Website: walmart
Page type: payment
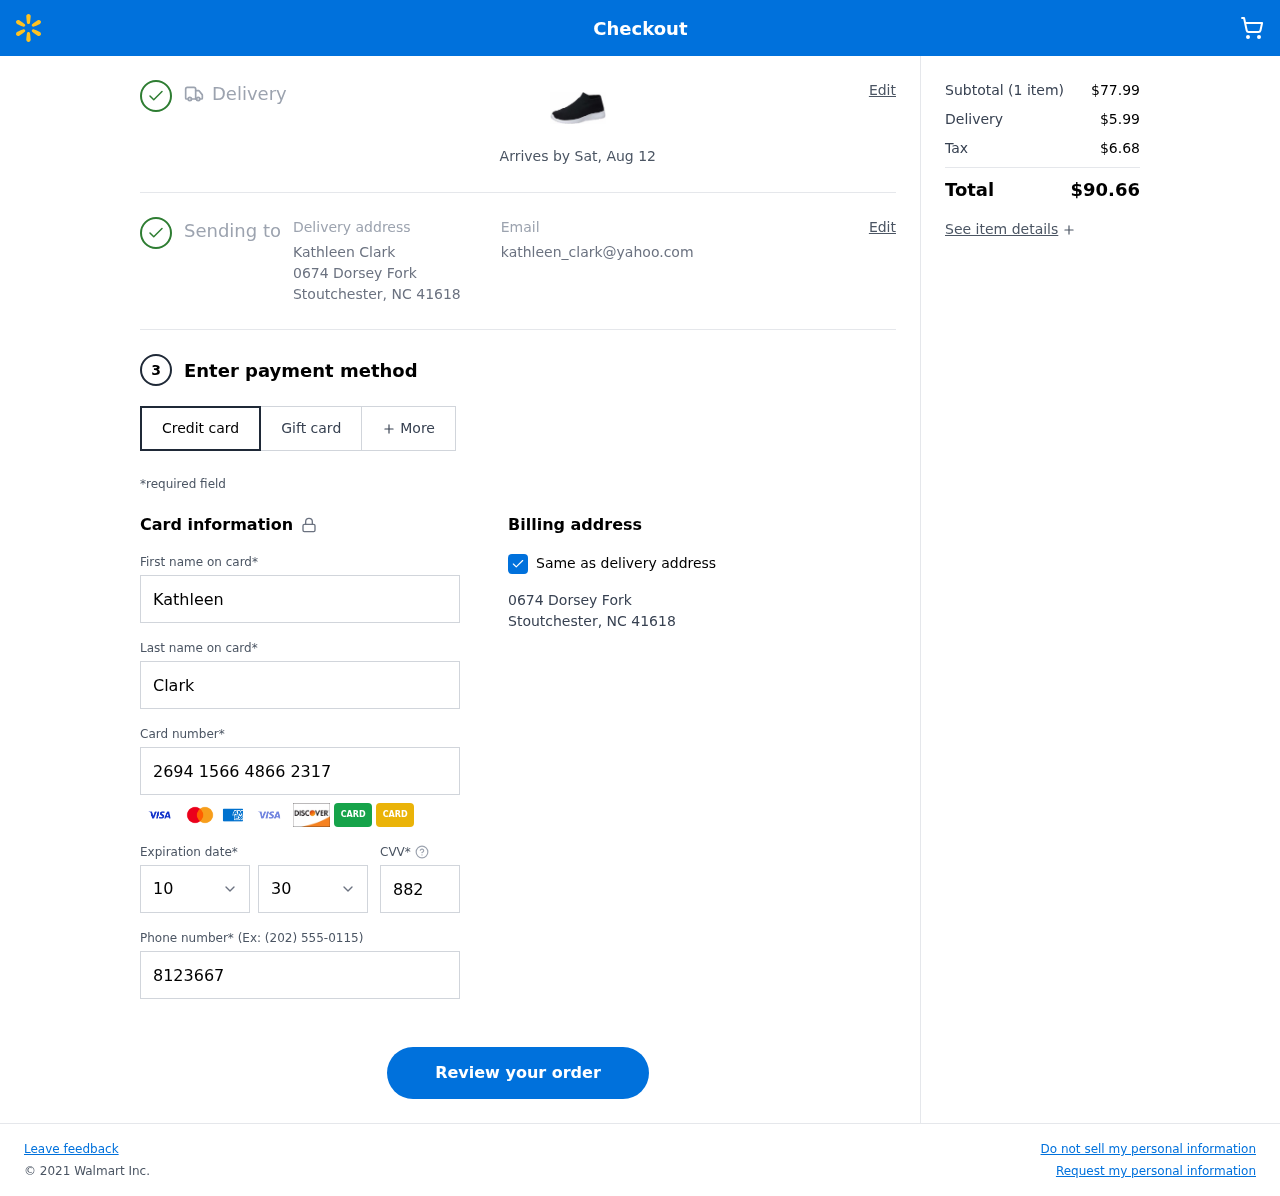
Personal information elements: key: PII_CARD_CVV
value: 882
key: PII_CARD_EXPIRY_MONTH
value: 10
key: PII_CARD_EXPIRY_YEAR
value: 30
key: PII_CARD_NUMBER
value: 2694 1566 4866 2317
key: PII_CITY
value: Stoutchester
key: PII_EMAIL
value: kathleen_clark@yahoo.com
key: PII_FIRSTNAME
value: Kathleen
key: PII_FULLNAME
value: Kathleen Clark
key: PII_LASTNAME
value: Clark
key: PII_PHONE
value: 8123667380
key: PII_POSTCODE
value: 41618
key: PII_STATE_ABBR
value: NC
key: PII_STREET
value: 0674 Dorsey Fork
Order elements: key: ORDER_DELIVERY_DATE
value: Arrives by Sat, Aug 12
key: ORDER_NUM_ITEMS
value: (1 item)
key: ORDER_SUBTOTAL
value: $77.99
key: ORDER_SHIPPING_COST
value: $5.99
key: ORDER_TAX
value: $6.68
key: ORDER_TOTAL
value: $90.66